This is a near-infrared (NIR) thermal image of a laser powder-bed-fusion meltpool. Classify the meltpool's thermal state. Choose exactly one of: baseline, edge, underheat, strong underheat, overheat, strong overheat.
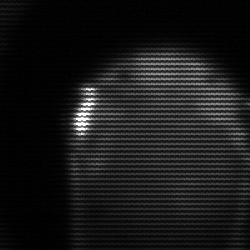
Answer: edge